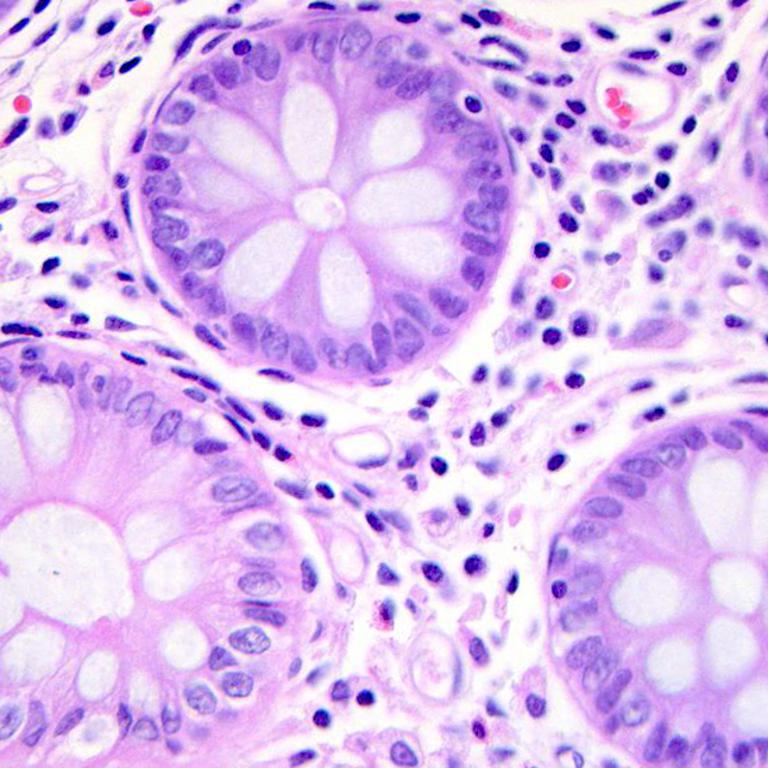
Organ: colon
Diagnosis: benign